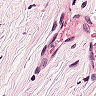
Metastatic tissue present: no